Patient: sex M, age 34
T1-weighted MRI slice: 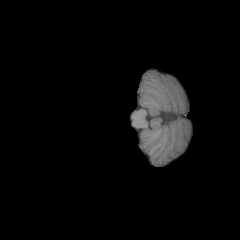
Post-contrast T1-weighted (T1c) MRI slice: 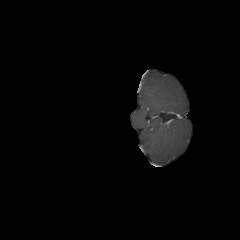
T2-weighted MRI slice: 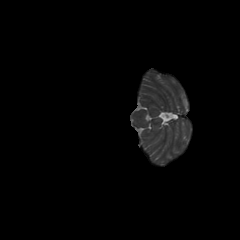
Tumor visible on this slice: no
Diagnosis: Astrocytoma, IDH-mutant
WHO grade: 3